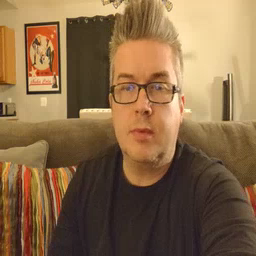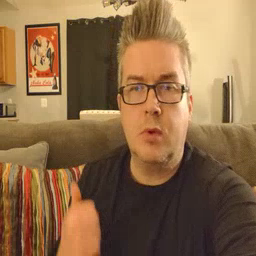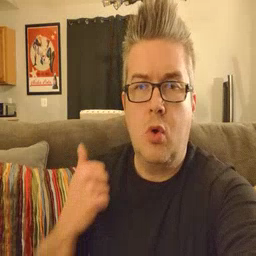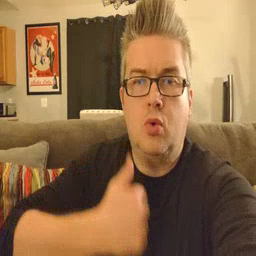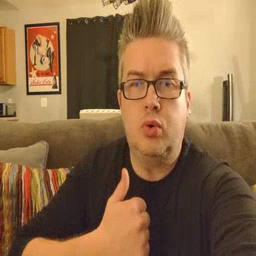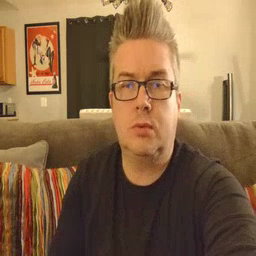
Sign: jacket